Field crop: maize
Growth stage: 2
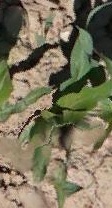
Species: maize